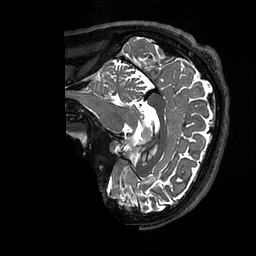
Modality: T2w
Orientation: sagittal
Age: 26
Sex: male
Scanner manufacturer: ge
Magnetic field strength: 3 T
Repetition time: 3.202 s
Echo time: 0.0669 s